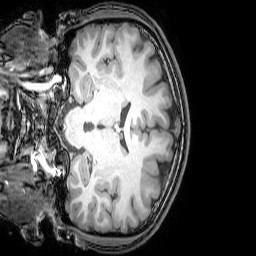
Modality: T1w
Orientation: coronal
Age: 23
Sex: male
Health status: healthy
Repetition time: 0.081 s
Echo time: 0.037 s